Question: I am coding on the Android Sample Watch face. I want to connect to Google Play Services to get my current location, and I put this into my OnCreate method:
'''
mGoogleApiClient = new GoogleApiClient.Builder(this)
.addConnectionCallbacks(this)
.addOnConnectionFailedListener(this)
.addApi(LocationServices.API)
.build();
'''
Like so:

My errors are as following:
The first this cannot be applied to engine. mGoogleApiClient, LocationServices cannot be resolved as a symbol. I've tried implementing/extending my Engine class, and that is not allowed. The problem might be the class I put this code in since it's probably organized differently? How can I make this work? Thanks.
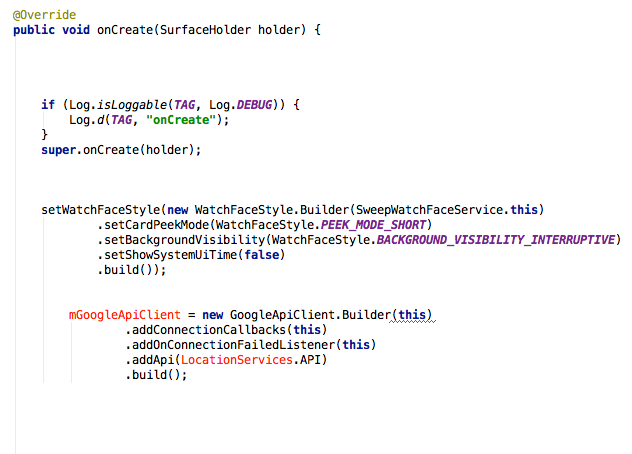
Answer: Do you have the latest google api update? Are you using Android studio or Eclipse for developing? Are you sure your import are correct and Google Play service is in the same workspace of your project? I had a similar problem and updating with ADT in eclipse fix it.